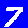
Digit: 7